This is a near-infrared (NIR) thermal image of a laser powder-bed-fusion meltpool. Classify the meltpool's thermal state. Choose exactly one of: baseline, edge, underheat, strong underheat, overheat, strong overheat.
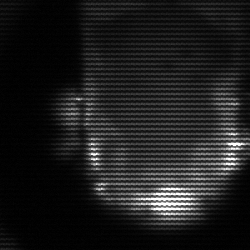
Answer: baseline